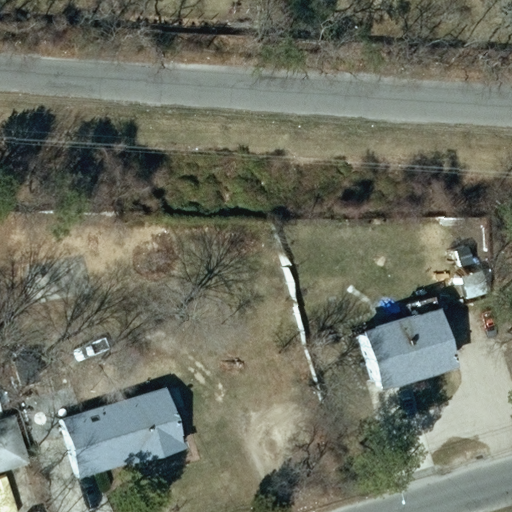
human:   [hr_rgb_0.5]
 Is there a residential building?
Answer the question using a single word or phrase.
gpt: yes

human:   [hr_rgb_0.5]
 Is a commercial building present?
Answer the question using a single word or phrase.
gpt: no

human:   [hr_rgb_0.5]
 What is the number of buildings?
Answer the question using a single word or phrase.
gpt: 3

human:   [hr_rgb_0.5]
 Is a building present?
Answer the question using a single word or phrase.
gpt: yes

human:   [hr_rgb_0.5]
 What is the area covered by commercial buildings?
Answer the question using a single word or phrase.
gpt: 0m2

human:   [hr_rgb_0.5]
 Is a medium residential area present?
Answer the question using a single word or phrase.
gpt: no

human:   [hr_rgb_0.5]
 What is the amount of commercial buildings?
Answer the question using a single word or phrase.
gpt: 0

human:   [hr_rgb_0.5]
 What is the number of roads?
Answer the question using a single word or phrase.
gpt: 2

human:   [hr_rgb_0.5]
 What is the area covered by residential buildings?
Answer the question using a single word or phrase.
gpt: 539m2

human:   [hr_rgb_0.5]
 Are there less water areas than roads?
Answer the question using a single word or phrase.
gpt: yes

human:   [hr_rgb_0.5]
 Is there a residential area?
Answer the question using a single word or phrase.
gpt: yes

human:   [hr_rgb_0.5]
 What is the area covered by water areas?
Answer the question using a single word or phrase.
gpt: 0m2

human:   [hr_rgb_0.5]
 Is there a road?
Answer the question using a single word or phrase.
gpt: yes

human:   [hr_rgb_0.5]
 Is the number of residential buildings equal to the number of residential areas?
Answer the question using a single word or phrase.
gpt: no

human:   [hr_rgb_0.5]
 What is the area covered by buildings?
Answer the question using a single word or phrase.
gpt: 587m2

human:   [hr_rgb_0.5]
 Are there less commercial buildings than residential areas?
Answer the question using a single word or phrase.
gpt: yes

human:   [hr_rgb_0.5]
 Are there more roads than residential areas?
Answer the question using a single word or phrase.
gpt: yes

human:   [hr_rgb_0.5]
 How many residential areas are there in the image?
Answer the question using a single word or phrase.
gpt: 1

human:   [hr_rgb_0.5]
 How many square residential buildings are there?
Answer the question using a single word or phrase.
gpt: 0

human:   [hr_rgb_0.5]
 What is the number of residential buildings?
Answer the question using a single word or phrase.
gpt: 2

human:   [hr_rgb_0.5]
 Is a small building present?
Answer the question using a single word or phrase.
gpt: yes

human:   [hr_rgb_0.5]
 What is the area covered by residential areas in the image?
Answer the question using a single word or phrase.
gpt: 10619m2

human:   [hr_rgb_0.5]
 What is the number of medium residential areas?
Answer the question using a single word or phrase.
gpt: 0

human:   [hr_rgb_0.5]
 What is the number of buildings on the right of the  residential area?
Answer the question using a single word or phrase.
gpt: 1

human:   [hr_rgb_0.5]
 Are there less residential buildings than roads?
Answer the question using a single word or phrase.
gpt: no

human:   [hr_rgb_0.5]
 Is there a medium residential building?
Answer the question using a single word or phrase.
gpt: yes

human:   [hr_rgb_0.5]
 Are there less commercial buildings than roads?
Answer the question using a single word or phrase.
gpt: yes

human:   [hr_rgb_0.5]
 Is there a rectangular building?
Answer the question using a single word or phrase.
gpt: yes

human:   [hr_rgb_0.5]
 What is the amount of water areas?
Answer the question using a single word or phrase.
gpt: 0

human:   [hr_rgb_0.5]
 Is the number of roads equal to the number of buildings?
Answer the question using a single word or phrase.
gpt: no

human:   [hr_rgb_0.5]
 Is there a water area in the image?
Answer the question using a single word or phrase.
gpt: no

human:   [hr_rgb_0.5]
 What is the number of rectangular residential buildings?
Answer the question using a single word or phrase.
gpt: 1

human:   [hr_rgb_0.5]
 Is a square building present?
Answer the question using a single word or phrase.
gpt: no

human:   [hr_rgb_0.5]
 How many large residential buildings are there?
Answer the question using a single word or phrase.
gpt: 0

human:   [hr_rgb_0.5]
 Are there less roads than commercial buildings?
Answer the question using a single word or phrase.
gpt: no

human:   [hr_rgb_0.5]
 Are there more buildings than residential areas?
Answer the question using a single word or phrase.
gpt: yes

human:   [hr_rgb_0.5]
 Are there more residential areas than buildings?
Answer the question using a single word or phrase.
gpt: no

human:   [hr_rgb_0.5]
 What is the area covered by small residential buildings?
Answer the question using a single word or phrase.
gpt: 0m2

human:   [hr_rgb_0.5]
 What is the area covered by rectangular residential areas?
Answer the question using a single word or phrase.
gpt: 10619m2

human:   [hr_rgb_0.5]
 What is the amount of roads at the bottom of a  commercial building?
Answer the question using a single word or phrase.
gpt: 0

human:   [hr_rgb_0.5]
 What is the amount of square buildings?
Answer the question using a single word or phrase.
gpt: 0

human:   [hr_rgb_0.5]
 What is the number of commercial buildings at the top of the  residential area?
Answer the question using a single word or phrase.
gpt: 0

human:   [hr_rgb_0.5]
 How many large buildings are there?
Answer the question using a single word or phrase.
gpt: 0

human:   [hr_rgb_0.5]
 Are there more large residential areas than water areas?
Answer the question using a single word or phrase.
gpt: yes

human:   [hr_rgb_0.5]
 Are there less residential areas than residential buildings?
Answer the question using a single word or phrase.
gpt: yes

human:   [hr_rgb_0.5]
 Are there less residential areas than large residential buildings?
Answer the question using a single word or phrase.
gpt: no

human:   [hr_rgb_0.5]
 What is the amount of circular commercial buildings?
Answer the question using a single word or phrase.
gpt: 0

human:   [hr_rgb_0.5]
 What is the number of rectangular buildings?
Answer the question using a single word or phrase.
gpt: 2

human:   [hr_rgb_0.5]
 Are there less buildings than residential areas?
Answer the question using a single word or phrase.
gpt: no

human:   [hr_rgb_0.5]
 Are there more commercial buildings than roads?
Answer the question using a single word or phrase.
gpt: no

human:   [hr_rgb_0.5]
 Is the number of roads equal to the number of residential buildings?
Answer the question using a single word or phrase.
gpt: yes

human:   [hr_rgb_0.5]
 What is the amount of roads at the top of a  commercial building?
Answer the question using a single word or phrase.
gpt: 0

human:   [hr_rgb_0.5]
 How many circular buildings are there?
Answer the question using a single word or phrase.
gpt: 0

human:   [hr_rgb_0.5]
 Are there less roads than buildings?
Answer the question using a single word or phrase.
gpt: yes

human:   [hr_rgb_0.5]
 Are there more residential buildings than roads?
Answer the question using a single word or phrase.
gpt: no

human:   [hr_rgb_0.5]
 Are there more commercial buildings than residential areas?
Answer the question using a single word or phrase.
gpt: no

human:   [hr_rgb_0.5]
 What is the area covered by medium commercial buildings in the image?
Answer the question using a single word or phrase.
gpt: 0m2

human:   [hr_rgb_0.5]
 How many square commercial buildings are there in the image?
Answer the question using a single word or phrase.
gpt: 0

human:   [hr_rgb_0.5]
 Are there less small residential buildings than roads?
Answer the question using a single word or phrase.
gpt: yes

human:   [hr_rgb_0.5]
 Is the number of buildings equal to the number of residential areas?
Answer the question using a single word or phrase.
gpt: no

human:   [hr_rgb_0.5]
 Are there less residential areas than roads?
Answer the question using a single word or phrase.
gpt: yes

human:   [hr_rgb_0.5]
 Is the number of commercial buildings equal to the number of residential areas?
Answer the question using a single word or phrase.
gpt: no

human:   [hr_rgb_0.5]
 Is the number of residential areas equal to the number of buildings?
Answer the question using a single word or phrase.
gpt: no

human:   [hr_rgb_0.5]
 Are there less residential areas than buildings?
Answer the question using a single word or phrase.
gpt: yes